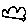
Label: cloud